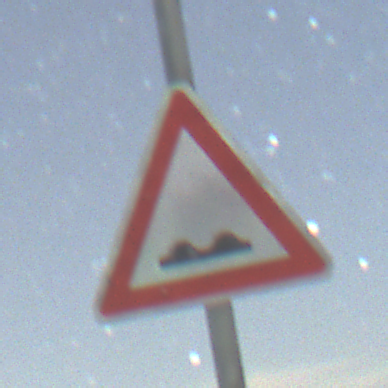
Verkehrszeichen: UnebeneFahrbahn
Umgebung: Outdoor, Nature
Tageszeit: Night
Wetter: Clear
Licht: Natural
Jahreszeit: NotSpecified
Kontrast: HighContrast